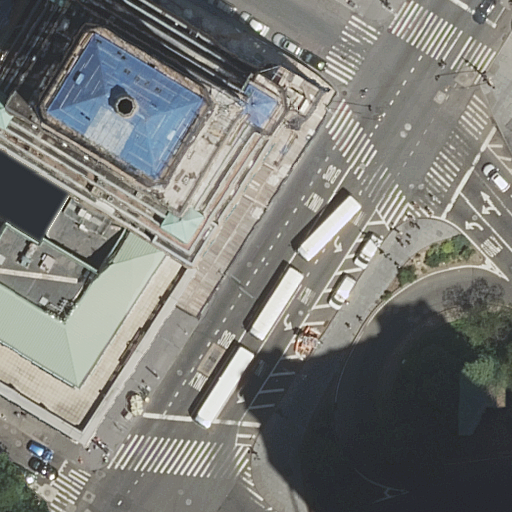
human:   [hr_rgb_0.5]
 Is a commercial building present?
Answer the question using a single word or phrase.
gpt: no

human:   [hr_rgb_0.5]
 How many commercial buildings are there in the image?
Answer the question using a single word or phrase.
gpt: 0

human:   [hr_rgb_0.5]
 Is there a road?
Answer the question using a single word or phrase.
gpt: yes

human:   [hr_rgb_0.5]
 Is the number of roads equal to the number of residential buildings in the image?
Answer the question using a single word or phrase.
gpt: no

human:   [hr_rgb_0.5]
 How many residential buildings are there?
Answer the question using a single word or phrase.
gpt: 2

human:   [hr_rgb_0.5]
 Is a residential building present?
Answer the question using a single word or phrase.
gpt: yes

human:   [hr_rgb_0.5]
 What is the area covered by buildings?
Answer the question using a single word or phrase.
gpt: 1604m2

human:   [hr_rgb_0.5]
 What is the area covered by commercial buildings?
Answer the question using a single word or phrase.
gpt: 0m2

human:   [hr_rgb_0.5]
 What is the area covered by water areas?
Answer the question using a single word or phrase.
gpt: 0m2

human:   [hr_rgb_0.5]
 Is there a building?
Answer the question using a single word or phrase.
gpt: yes

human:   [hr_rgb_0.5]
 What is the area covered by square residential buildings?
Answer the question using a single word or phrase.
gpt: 0m2

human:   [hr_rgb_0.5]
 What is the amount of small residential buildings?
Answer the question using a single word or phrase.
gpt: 0

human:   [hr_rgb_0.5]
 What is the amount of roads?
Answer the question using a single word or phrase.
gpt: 19

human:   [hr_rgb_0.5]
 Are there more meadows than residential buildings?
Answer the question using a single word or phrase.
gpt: no

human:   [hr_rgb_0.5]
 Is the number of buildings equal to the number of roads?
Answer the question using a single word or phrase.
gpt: no

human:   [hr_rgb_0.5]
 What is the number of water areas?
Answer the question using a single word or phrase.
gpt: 0

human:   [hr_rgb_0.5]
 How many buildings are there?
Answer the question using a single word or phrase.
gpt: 2

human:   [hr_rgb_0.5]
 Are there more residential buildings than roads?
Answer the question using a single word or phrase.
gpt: no

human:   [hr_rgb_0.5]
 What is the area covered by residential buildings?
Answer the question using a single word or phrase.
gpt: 1604m2

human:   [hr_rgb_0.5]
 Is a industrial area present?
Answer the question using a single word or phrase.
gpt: no

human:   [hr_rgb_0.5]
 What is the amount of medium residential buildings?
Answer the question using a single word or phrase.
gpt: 1

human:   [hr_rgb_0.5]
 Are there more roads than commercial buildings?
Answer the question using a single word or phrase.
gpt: yes

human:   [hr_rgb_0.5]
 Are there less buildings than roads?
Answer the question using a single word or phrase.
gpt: yes

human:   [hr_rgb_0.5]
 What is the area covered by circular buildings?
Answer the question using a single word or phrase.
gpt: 0m2

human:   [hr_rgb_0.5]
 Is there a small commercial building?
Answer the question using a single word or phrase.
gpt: no

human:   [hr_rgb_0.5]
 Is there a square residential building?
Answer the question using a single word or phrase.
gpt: no

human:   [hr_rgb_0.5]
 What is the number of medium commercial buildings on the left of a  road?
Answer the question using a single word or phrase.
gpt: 0

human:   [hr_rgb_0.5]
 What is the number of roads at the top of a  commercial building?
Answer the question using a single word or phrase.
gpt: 0

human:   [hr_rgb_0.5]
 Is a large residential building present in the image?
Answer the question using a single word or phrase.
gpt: yes

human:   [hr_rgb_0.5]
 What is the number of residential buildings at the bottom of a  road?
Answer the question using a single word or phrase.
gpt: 1

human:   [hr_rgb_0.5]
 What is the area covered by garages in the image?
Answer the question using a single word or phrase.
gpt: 0m2

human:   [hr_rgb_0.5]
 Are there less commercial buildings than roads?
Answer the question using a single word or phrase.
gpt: yes

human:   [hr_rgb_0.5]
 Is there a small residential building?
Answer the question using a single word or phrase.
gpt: no

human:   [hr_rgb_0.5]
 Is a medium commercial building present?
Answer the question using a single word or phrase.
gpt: no

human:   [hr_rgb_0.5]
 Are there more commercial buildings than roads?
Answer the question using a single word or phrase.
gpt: no

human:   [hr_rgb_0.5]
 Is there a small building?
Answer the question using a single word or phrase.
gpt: no

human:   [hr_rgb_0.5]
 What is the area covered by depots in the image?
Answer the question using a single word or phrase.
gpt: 0m2

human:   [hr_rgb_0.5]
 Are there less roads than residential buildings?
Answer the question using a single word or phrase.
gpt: no

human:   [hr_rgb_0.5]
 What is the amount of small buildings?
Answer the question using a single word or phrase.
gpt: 0

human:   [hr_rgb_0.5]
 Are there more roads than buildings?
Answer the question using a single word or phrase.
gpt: yes

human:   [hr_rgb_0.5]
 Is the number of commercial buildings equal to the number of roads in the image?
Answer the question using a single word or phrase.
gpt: no

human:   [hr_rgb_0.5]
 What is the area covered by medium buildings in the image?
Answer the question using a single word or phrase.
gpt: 233m2

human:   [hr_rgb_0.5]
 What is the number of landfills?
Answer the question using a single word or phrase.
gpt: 0

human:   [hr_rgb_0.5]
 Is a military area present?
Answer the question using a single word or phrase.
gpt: no

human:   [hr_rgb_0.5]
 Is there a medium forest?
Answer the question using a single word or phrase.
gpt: no

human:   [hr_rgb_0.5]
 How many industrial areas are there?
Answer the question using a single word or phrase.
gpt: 0

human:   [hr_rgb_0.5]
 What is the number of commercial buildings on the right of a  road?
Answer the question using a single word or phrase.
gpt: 0

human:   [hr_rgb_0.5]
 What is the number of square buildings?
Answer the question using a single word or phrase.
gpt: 0

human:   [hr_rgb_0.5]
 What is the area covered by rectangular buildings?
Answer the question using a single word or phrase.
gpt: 233m2

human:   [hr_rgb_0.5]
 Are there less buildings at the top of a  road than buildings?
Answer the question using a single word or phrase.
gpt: no

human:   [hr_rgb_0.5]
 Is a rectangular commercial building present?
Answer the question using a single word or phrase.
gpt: no

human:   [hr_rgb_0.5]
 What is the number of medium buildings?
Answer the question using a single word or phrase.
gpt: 1

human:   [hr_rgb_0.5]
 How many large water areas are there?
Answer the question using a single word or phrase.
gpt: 0

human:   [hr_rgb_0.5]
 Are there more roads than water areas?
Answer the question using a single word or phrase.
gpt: yes

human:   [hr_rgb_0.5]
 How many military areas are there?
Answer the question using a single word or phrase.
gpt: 0

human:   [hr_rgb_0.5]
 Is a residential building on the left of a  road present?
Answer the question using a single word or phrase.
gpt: yes

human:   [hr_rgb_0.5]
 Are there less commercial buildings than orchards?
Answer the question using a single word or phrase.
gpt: no

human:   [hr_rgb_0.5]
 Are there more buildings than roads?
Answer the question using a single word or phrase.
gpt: no

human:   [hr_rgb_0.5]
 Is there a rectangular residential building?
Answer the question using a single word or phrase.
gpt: yes

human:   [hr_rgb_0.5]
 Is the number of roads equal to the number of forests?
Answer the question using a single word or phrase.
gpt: no

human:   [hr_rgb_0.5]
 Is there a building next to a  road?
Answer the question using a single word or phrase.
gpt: yes

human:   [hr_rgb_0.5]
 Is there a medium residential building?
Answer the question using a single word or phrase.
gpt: yes

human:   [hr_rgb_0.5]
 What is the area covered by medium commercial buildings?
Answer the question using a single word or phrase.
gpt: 0m2

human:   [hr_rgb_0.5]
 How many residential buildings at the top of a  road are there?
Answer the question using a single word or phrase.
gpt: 2